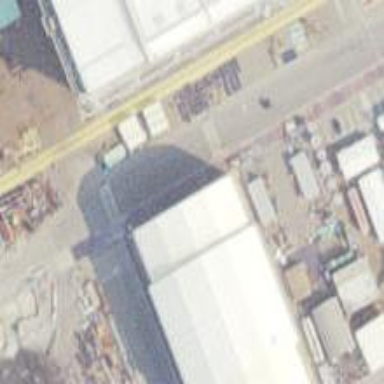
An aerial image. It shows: Industrial building.